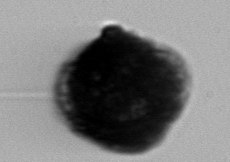
Label: Gonyaulax